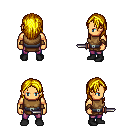
a pixel art fantasy rpg character, male body template, human, tanned skin, leather chest armor, magenta pants, blonde long hairstyle, leather bracers, black shoes, dagger, four views (front, back, left, right), 2x2 character sprite sheet, small pixel art, hard edges, no anti-aliasing